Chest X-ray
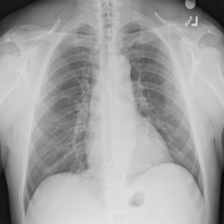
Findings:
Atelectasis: negative
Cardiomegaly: negative
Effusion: negative
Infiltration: negative
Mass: negative
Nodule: negative
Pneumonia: negative
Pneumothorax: negative
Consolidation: negative
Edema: negative
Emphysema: negative
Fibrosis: negative
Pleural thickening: negative
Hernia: negative